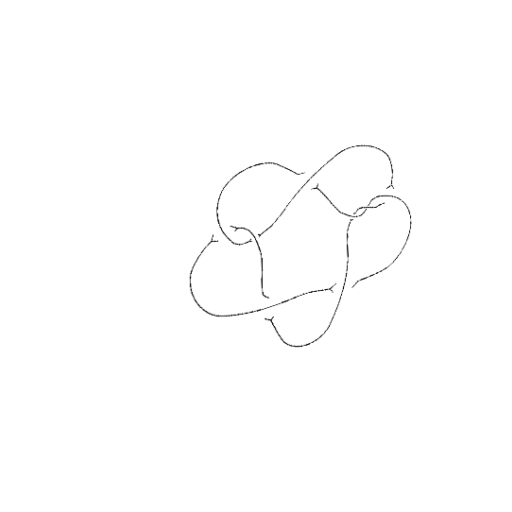
Crossing number: 8